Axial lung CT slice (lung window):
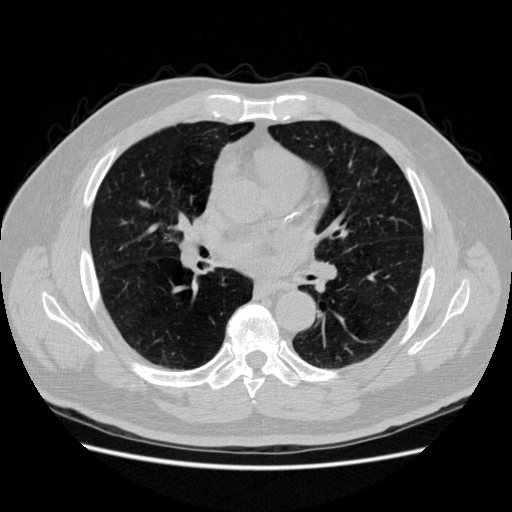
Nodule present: no